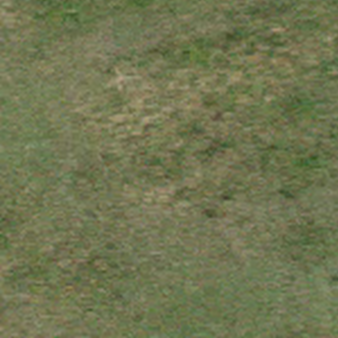
Label: other